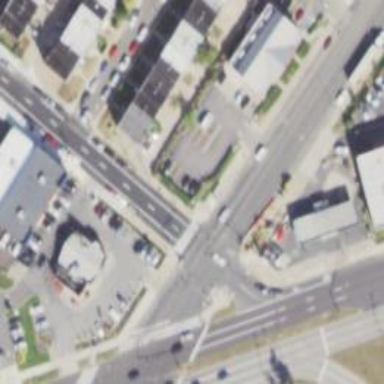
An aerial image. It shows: Crossing road.